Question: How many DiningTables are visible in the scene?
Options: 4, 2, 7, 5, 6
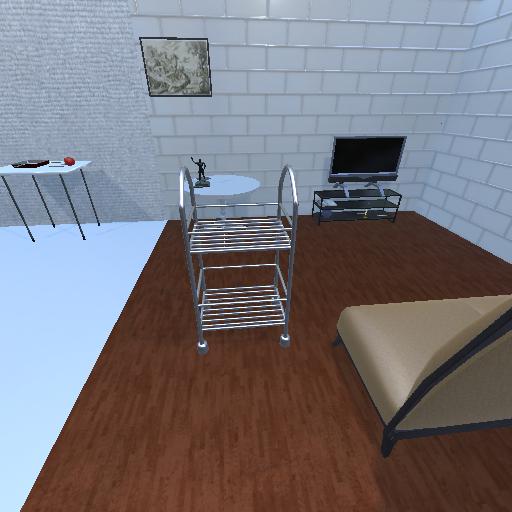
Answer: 4